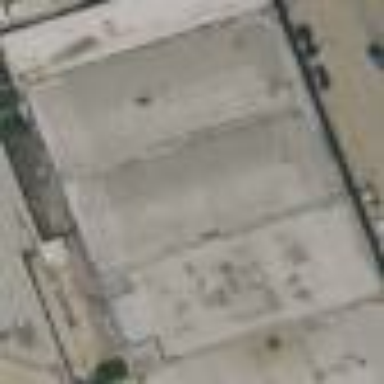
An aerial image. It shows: Warehouse building.